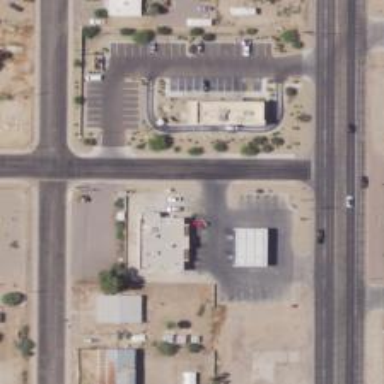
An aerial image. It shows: Convenience shop.